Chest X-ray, PA view. Patient: 65 years old, sex F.
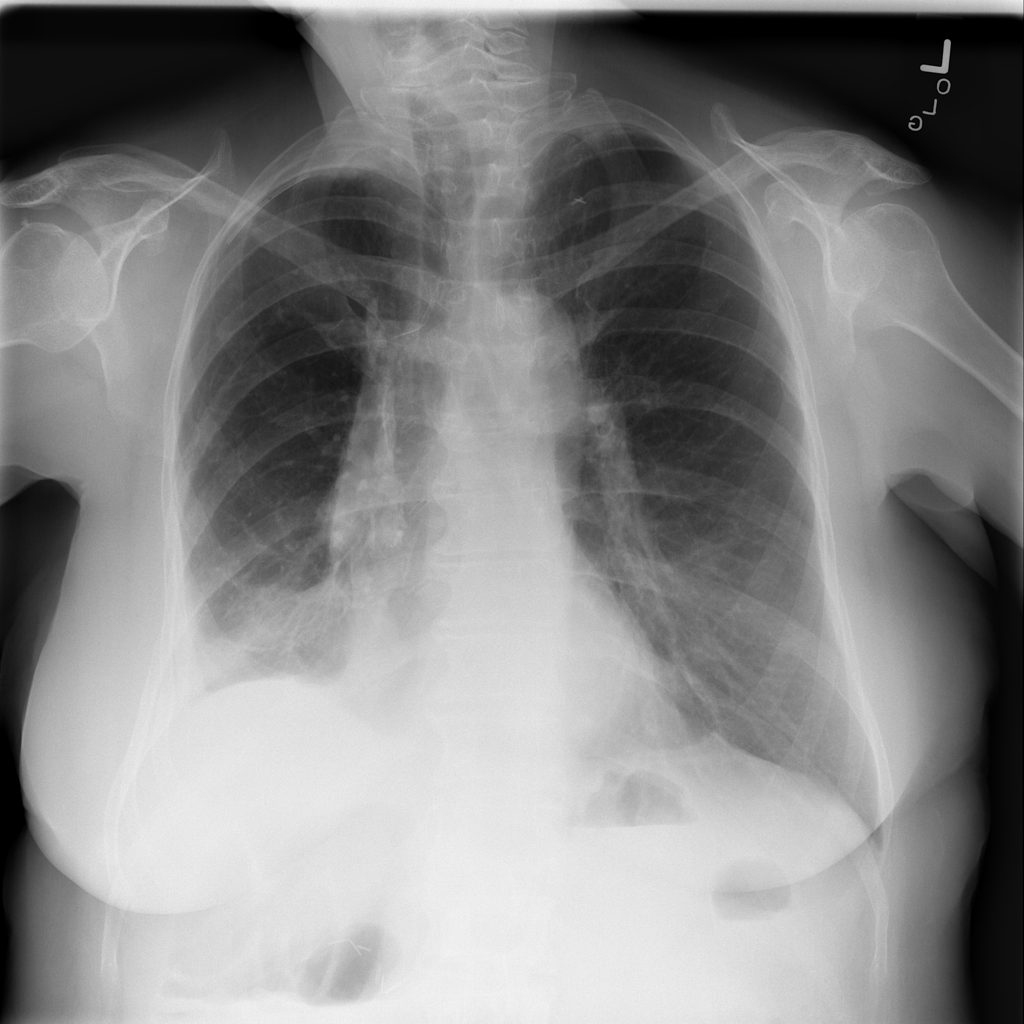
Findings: Infiltration, Pneumonia